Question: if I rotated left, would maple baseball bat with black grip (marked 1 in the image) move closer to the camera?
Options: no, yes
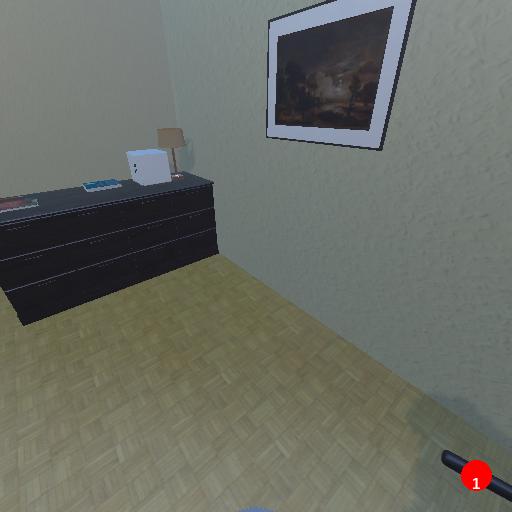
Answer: no